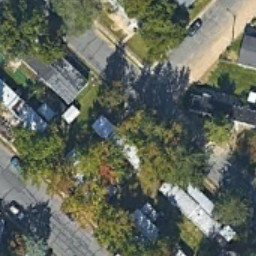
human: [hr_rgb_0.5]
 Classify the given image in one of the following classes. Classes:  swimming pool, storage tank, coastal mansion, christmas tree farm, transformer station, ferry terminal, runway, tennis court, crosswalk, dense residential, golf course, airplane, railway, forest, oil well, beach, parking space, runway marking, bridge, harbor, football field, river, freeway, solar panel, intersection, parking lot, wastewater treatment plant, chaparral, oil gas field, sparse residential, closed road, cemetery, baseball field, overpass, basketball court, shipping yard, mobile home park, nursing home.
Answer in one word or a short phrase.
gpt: mobile home park